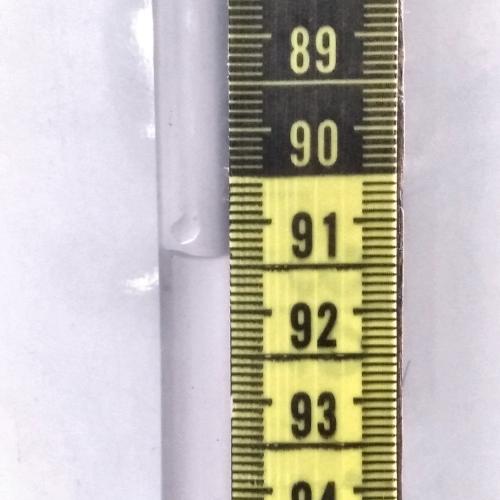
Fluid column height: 91.4 cm